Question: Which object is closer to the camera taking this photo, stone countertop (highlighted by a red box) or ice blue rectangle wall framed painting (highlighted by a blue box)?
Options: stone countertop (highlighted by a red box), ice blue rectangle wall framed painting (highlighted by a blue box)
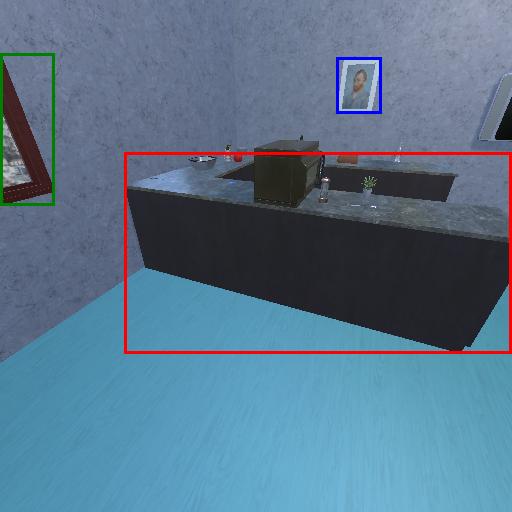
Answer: stone countertop (highlighted by a red box)